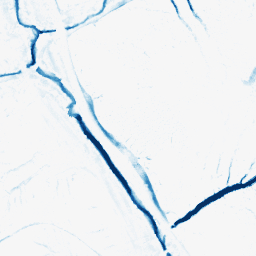
Category: morphological
Decomposition family: morphological
Decomposition parameters: operation: closing
size: 5
Upsampling method: bspline
Upsampling parameters: scale: 4
Upsampling scale: 4